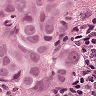
Metastatic tissue present: yes